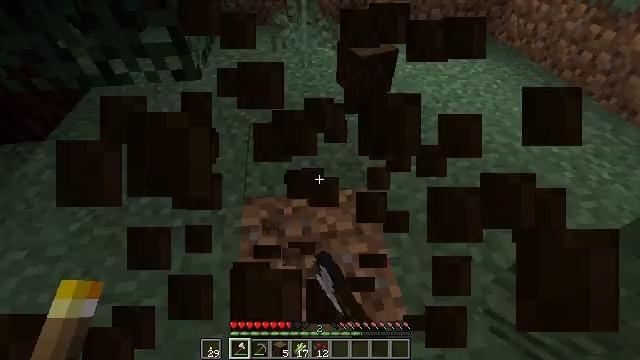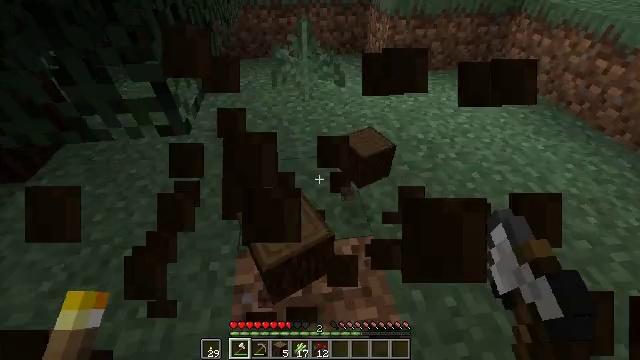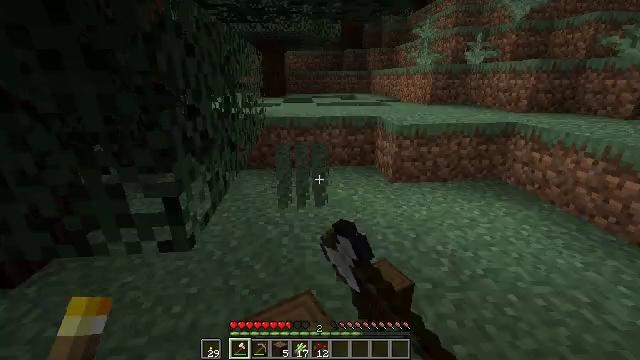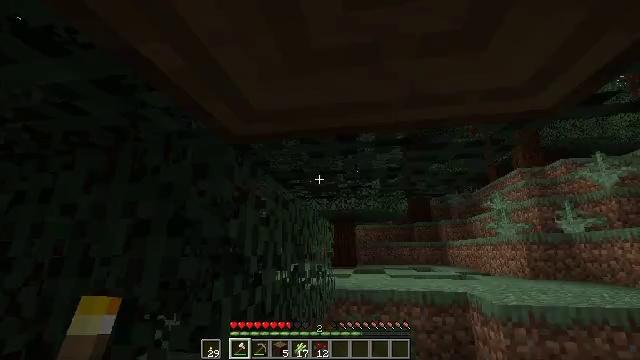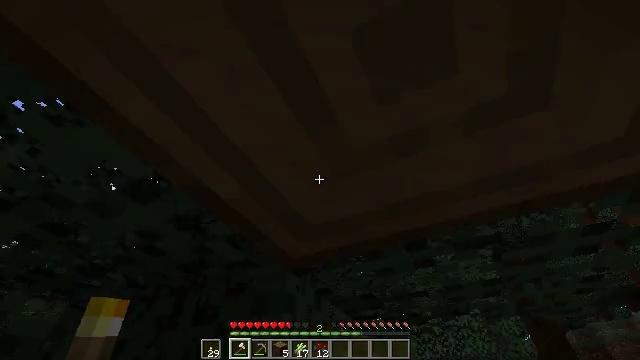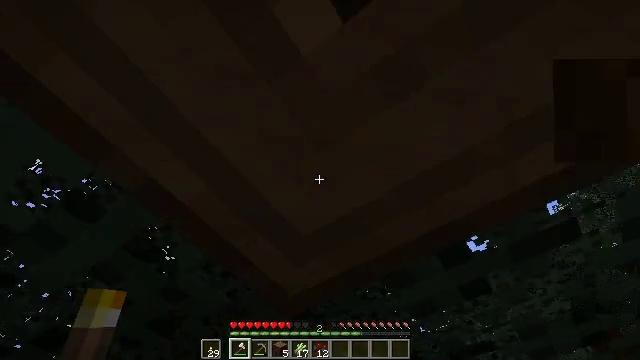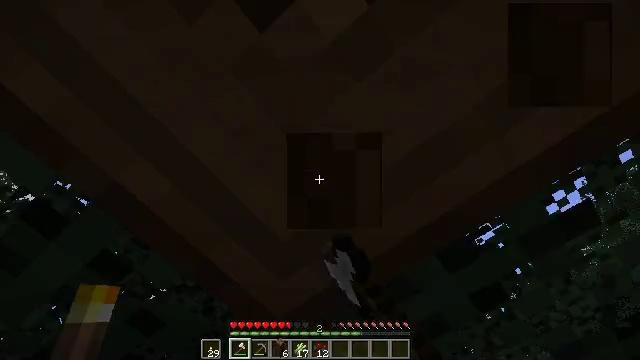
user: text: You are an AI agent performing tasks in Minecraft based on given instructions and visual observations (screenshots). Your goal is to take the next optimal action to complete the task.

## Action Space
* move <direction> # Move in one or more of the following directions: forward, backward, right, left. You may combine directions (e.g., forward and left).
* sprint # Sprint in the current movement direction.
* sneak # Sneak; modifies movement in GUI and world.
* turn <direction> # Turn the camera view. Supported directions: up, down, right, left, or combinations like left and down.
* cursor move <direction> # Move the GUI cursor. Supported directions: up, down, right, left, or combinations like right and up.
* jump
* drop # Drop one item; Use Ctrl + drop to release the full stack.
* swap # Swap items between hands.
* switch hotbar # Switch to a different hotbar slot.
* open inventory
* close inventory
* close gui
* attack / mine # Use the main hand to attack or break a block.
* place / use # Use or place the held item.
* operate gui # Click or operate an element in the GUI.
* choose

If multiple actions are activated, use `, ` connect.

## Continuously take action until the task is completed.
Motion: motion action
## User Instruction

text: Gather fern from the ground.
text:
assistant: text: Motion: move forward, turn up, attack / mine
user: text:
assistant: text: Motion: move forward, turn left and up, attack / mine
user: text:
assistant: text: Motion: move forward, turn left and up, attack / mine
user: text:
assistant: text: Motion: move forward, turn left and up, attack / mine
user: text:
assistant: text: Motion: turn left and up, attack / mine
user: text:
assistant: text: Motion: turn left and up, attack / mine
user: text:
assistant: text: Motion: attack / mine